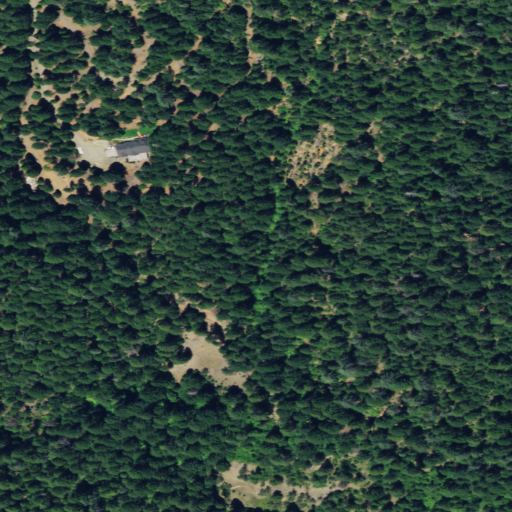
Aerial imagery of valley in California named Mosquito Gulch containing evergreen forest, open development, and shrub